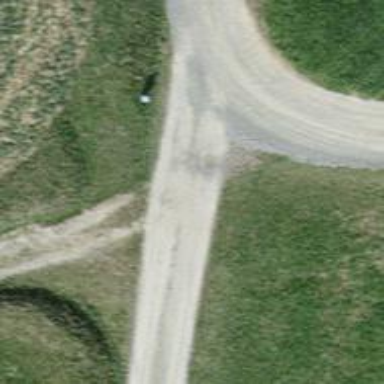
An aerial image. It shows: Compacted track with grade2 surface.